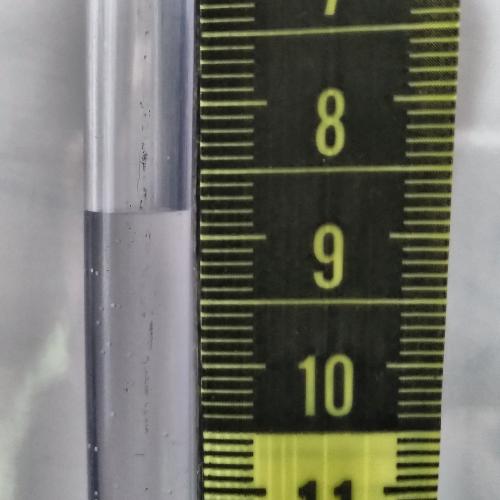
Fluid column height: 8.8 cm